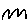
Label: zigzag